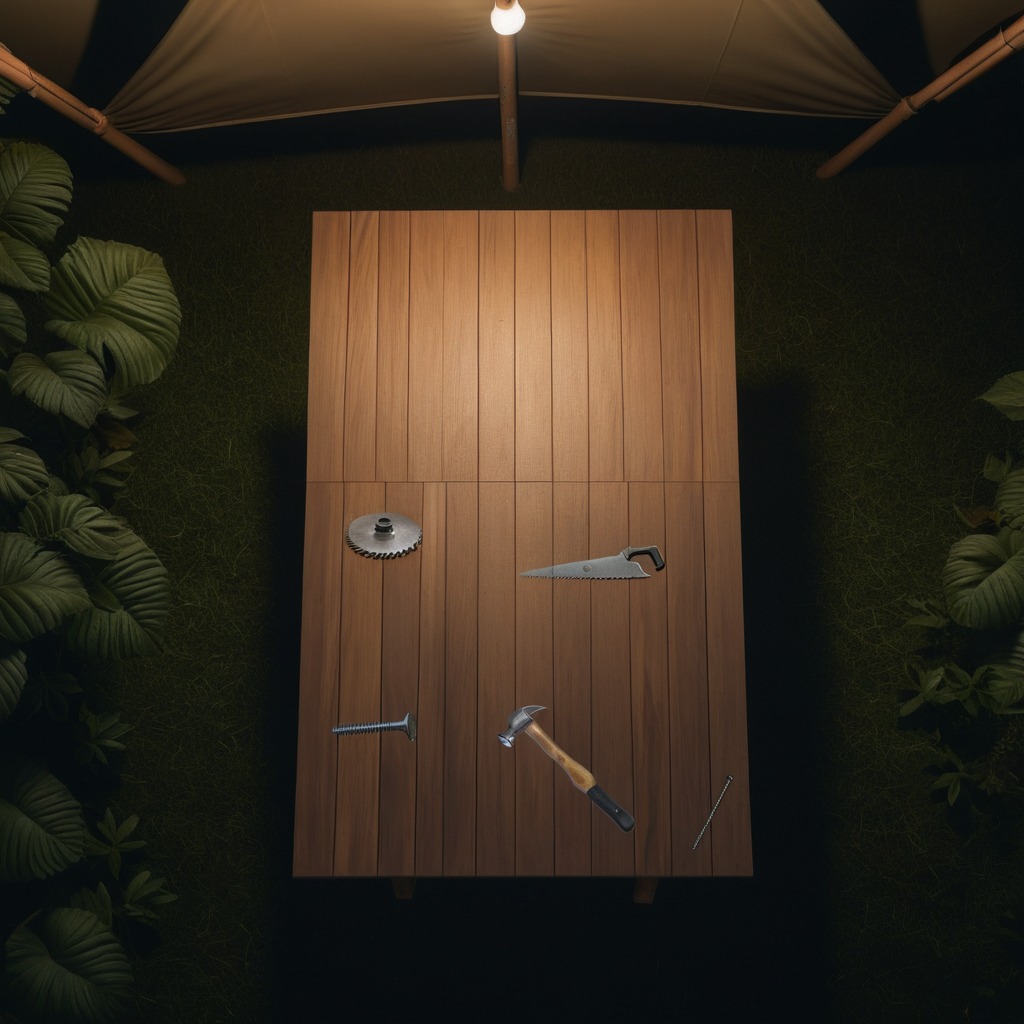
A steel gear with teeth, a hammer, an iron nail, a metal machine screw, and a handheld metal saw are lying on the wooden table.